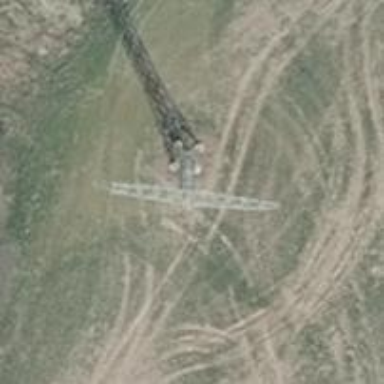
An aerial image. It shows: Power tower.